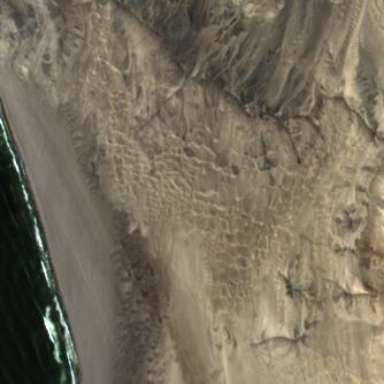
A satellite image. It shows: Landscape of sand dunes.